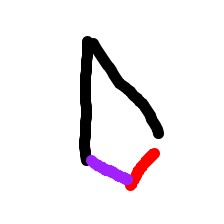
Shape: kite